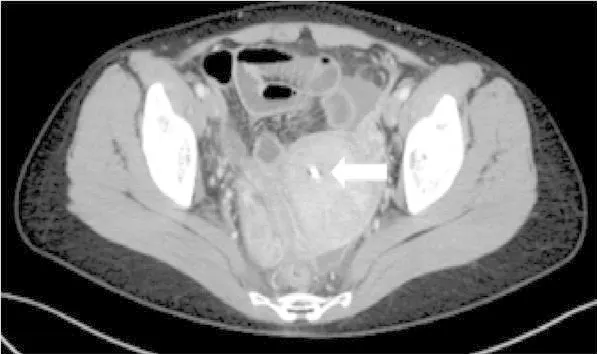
Plain CT of the pelvic region. White arrow: Intrauterine foreign body.
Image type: radiology (ct)